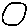
Label: circle